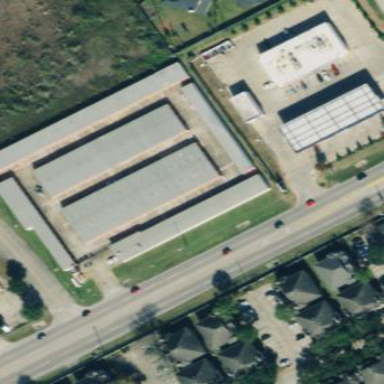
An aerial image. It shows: Building used for storage rental.